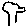
Label: tree